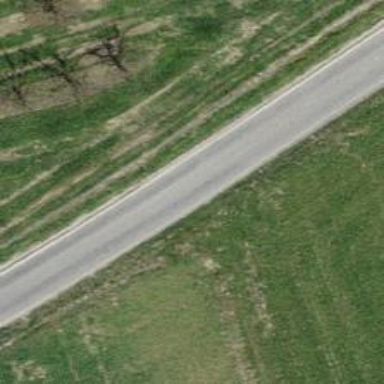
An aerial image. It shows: Unclassified road.